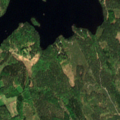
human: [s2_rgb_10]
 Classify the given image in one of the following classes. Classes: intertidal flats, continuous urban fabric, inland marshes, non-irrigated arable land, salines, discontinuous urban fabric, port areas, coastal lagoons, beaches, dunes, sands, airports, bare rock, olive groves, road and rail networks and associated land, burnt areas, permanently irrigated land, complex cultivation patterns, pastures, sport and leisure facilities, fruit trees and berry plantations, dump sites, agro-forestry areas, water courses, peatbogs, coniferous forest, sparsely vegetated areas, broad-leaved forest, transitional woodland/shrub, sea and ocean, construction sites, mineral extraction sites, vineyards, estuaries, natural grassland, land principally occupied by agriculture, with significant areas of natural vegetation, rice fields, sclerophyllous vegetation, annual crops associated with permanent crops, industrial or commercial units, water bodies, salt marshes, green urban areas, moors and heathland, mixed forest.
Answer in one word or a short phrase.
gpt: coniferous forest, mixed forest, water bodies